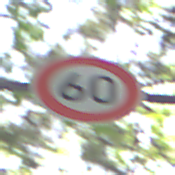
Verkehrszeichen: Geschwindigkeit60
Umgebung: Outdoor, RoadRail
Tageszeit: MorningAfternoon
Wetter: Clear
Licht: Natural
Jahreszeit: NotSpecified
Kontrast: LowContrast